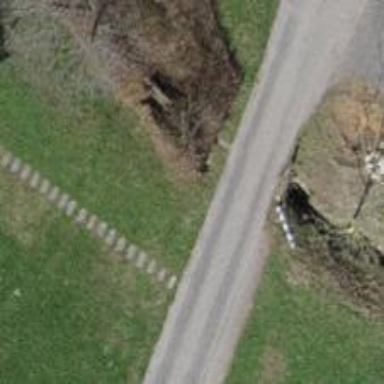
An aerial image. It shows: Culvert tunnel.